Question: Here's the problem: <URL>
I've come up with a pattern which I thought would work for this and I've looked at what other people have done and they've done the same thing, such as here: <URL> But I always get a different answer. Here's my code.
'''
import java.util.*;
public class Problem15 {
public static void main(String[] args) {
ArrayList<Long> list = new ArrayList<Long>();
list.add((long)1);
int size;
for (int x = 1;x<20;x++){
size = list.size();
for(int y = 1;y<size;y++){
long sum = list.get(y-1)+list.get(y);
list.set(y, sum);
}
list.add(list.get(size-1)*2);
System.out.println(list);
}
}
}
'''
edit:
In response to Edward, I think my method is currently what you said before your edit in that this isn't about brute force but I'm just summing the possible ways from each point in the grid. However, I don't need a 2d array to do this because I'm only looking at possible moves from only the side. Here's something I drew up to hopefully explain my process.
So for a 1x1. Like you said, once you reach the limit of one direction, you can only travel in the limit of the other, so there's 2 ways. This isn't particularly helpful for a 1x1 but it is for larger ones. For a 2x2, you know that the top corner, being the limit of right, only has 1 possible path from that point. The same logic applies to the bottom corner. And, because you have a square which you have already solved for, a 1x1, you know that the middle point has 2 paths from there. Now, if you look at the sides, you see that the point for instance that has 2 beneath it and 1 to the right has the sum of the number of paths in those adjacent points so then that point must have 3 paths. Same for the other side, giving the top left corner the sum of 3 and 3, or 2 times 3.
Now if you look at my code, that's what it's trying to do. The element with index 0 is always 1, and for the rest of the array, it adds together the previous term and itself and replaces the current term. Lastly, to find the total number of paths, it just doubles the last number. So if the program were to try and solve for a 4x4, the array would currently look like {1, 4, 10, 20}. So the program would change it to {1, 5, 10, 20}, then {1, 5, 15, 20}, then {1, 5, 15, 35}, and finally, adds the total number of paths, {1, 5, 15, 35, 70}. I think this is what you were trying to explain to me in your answer however my answer always comes out incorrect.
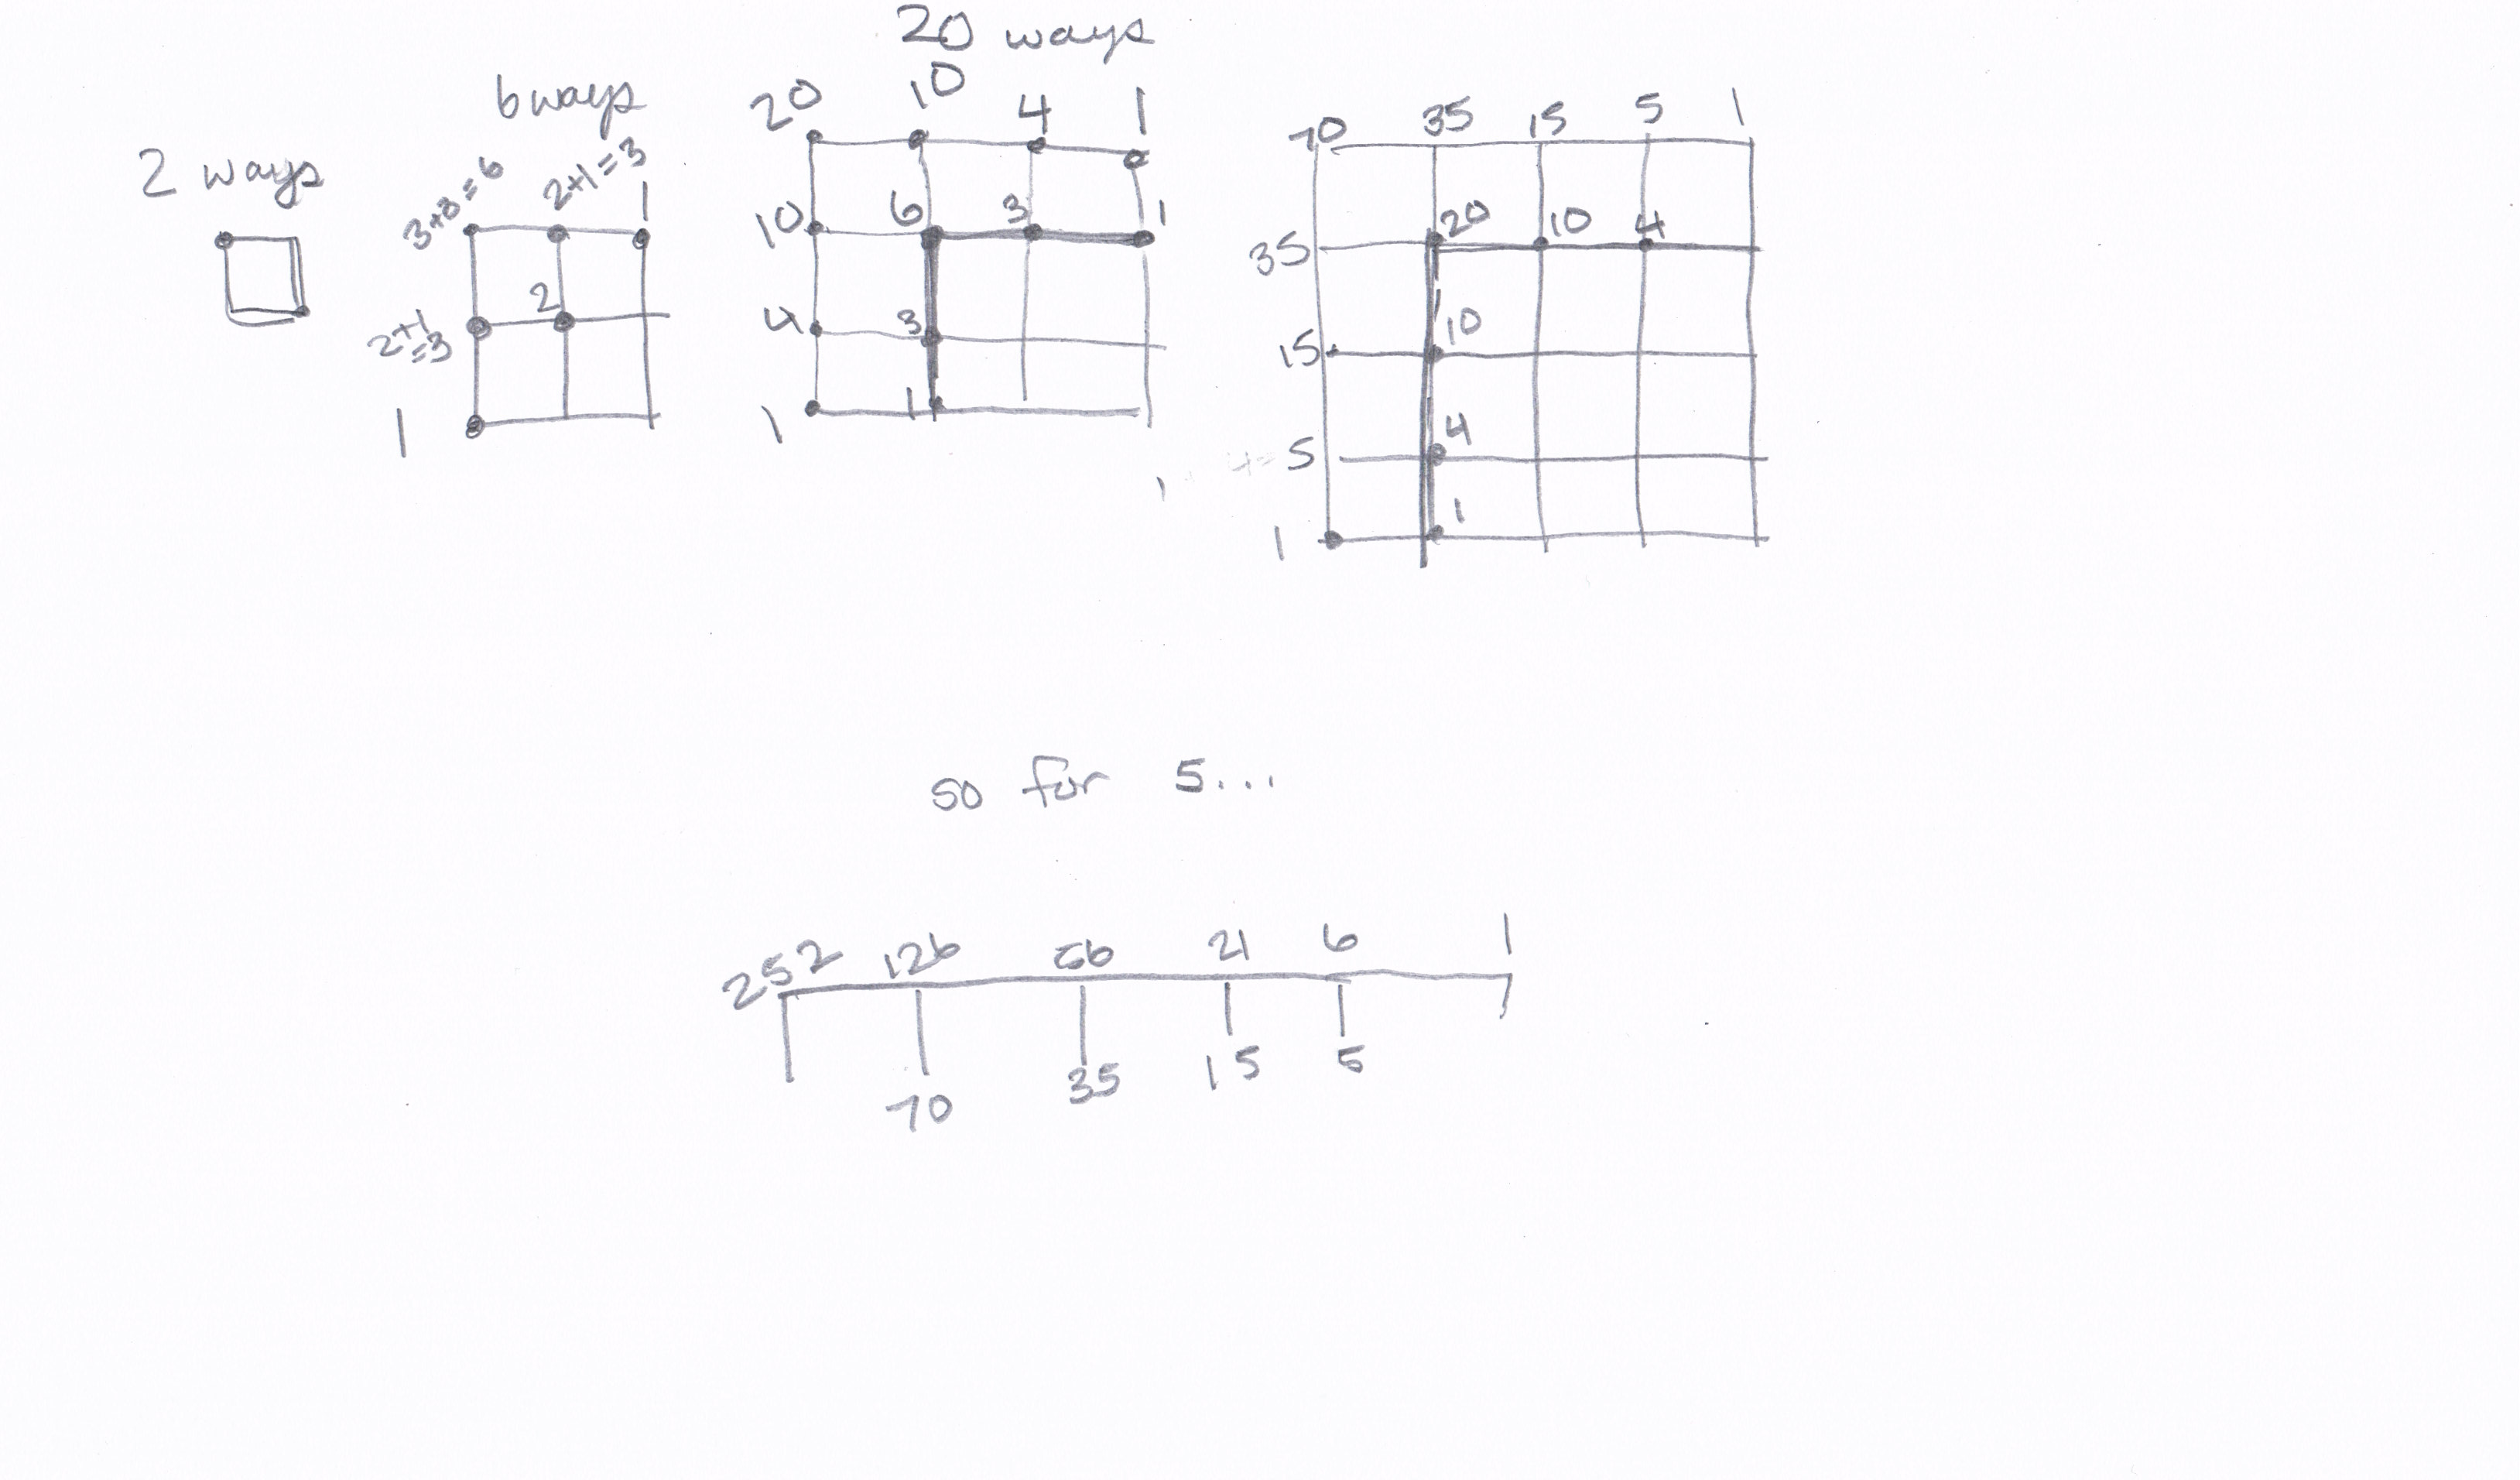
Answer: Realize that it's more about mathematical complexity than brute force searching.
You have a two dimensional array of points, where you can chose to only travel away from the origin in the x or the y direction. As such, you can represent your travel like so:
'''
(0, 0), (1, 0), (1, 1), (2, 1), (2, 2)
'''
some things become immediately obvious. The first one is that any path through the mess is going to require x + y steps, travelling through x + y + 1 locations. It is a feature of a Manhattan distance style path.
The second is that at any one point until you hit the maximum x or y, you can select either of the two options (x or y); but, as soon as one or the other is at it's limit, the only option left is to chose the non-maximum value repeatedly until it also becomes a maximum.
With this you might have enough of a hint to solve the math problem. Then you won't even need to search through the different paths to get an algorithm that can solve the problem.
--- edited to give a bit more of a hint ---
Each two dimensional array of paths can be broken down into smaller two dimensional arrays of paths. So the solution to 'f(3, 5)' where the function 'f' yields the number of paths is equal to 'f(2, 5) + f(3, 4)'. Note that 'f(0, 5)' directly equals '1', as does 'f(3, 0)' because you no longer have "choices" when the paths are forced to be linear.
Once you model the function, you don't even need the array to walk the paths....
'''
f(1, 1) = f(0, 1) + f(1, 0)
f(0, 1) = 1
f(1, 0) = 1
f(1, 1) = 1 + 1
f(1, 1) = 2
'''
and for a set of 3 x 3 verticies (like the example cited has)
'''
f(2, 2) = f(1, 2) + f(2, 1)
f(1, 2) = f(0, 1) + f(1, 1)
'''
(from before)
'''
f(1, 1) = 2
f(0, 2) = 1
f(1, 2) = 2 + 1 = 3
'''
likewise (because it's the mirror image)
'''
f(2, 1) = 1 + 2 = 3
'''
so
'''
f(2, 2) = 3 + 3 = 6
'''
--- last edit (I hope!) ---
Ok, so now you may get the idea that you have really two choices (go down) or (go right). Consider a bag containing four "commands", 2 of "go down" and 2 of "go right". How many different ways can you select the commands from the bag?
Such a "selection" is a permutation, but since we are selecting all of them, it is a special type of permutation called an "order" or "ordering".
The number of binomial (one or the other) orderings is ruled by the mathematical formula
number of orderings = '(A + B)!/(A! * B!)'
where 'A' is the "count" of items of type 'A', and 'B' is the "count" of items of type 'B'
3x3 vertices, 2 down choices, 2 right choices
number of orderings = (2+2)!/2!*2!
'''
4!/1*2*1*2
1*2*3*4/1*2*1*2
(1*2)*3*4/(1*2)*1*2
3*4/2
12/2
6
'''
You could probably do a 20*20 by hand if you needed, but the factorial formula is simple enough to do by computer (although keep an eye you don't ruin the answer with an integer overflow).